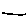
Label: line